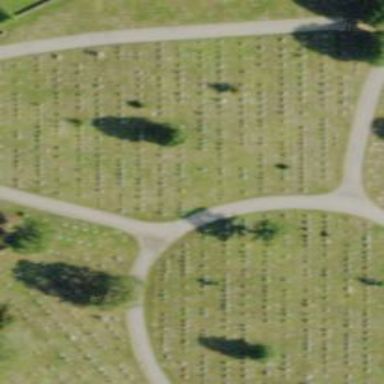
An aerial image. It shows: Sector in the cemetery.